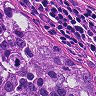
Metastatic tissue present: yes